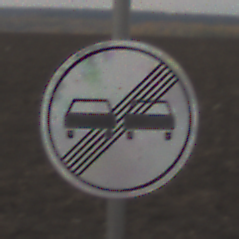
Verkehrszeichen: EndeUeberholverbot
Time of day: MorningAfternoon
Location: Outdoor (Nature)
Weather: Overcast
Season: NotSpecified
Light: Natural